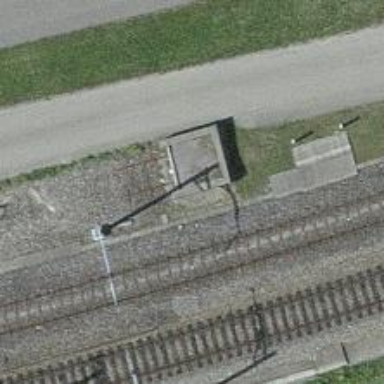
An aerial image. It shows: Abandoned railway yard with one track.